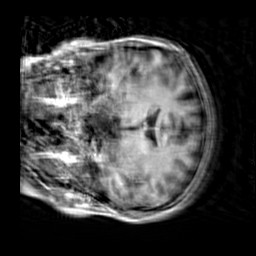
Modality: T1w
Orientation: coronal
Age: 33
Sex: female
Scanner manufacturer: siemens
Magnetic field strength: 3 T
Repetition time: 2.3 s
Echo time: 0.00303 s